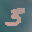
Label: 3